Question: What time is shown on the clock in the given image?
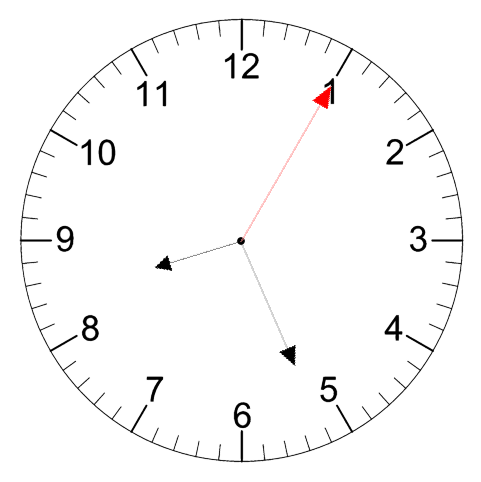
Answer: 08:26:05